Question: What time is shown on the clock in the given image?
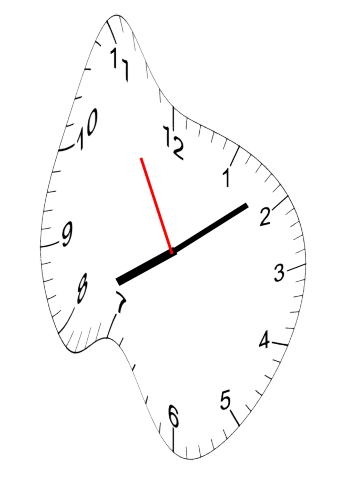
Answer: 08:08:55